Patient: sex M, age 62
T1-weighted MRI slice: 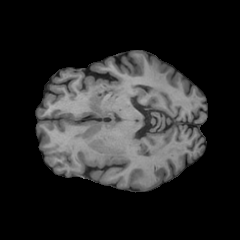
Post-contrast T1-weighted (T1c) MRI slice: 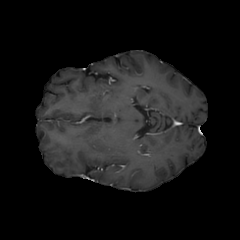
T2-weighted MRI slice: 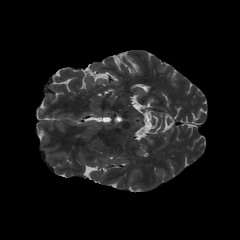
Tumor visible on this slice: no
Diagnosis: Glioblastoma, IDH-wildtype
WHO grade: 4